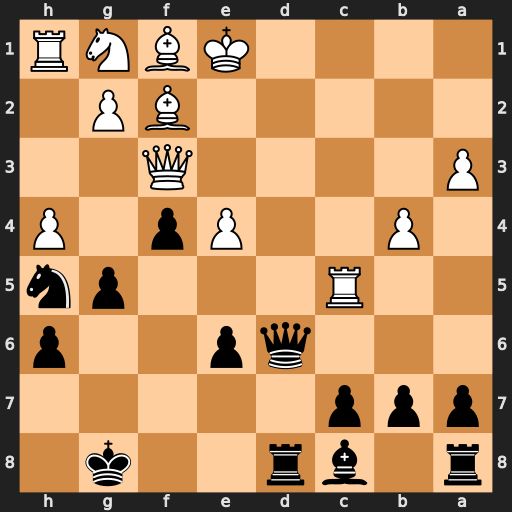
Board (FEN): r1br2k1/ppp5/3qp2p/2R3pn/1P2Pp1P/P4Q2/5BP1/4KBNR
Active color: b
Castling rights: K
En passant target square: -
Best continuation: Qd2#